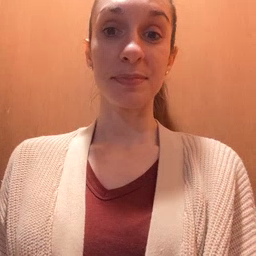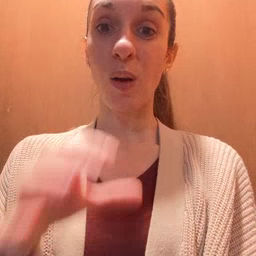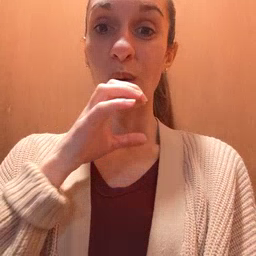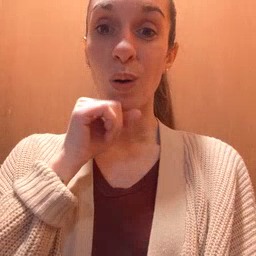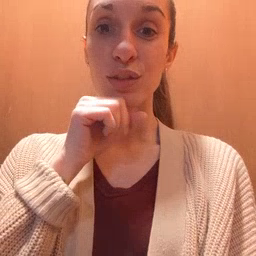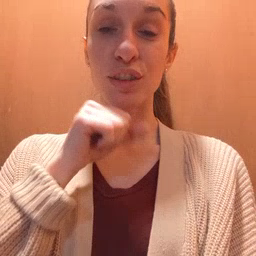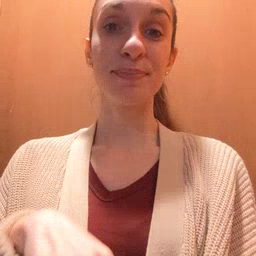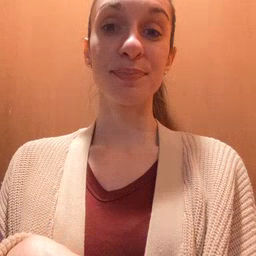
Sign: orange